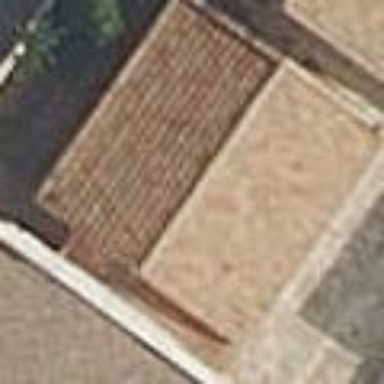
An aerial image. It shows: Simple house.